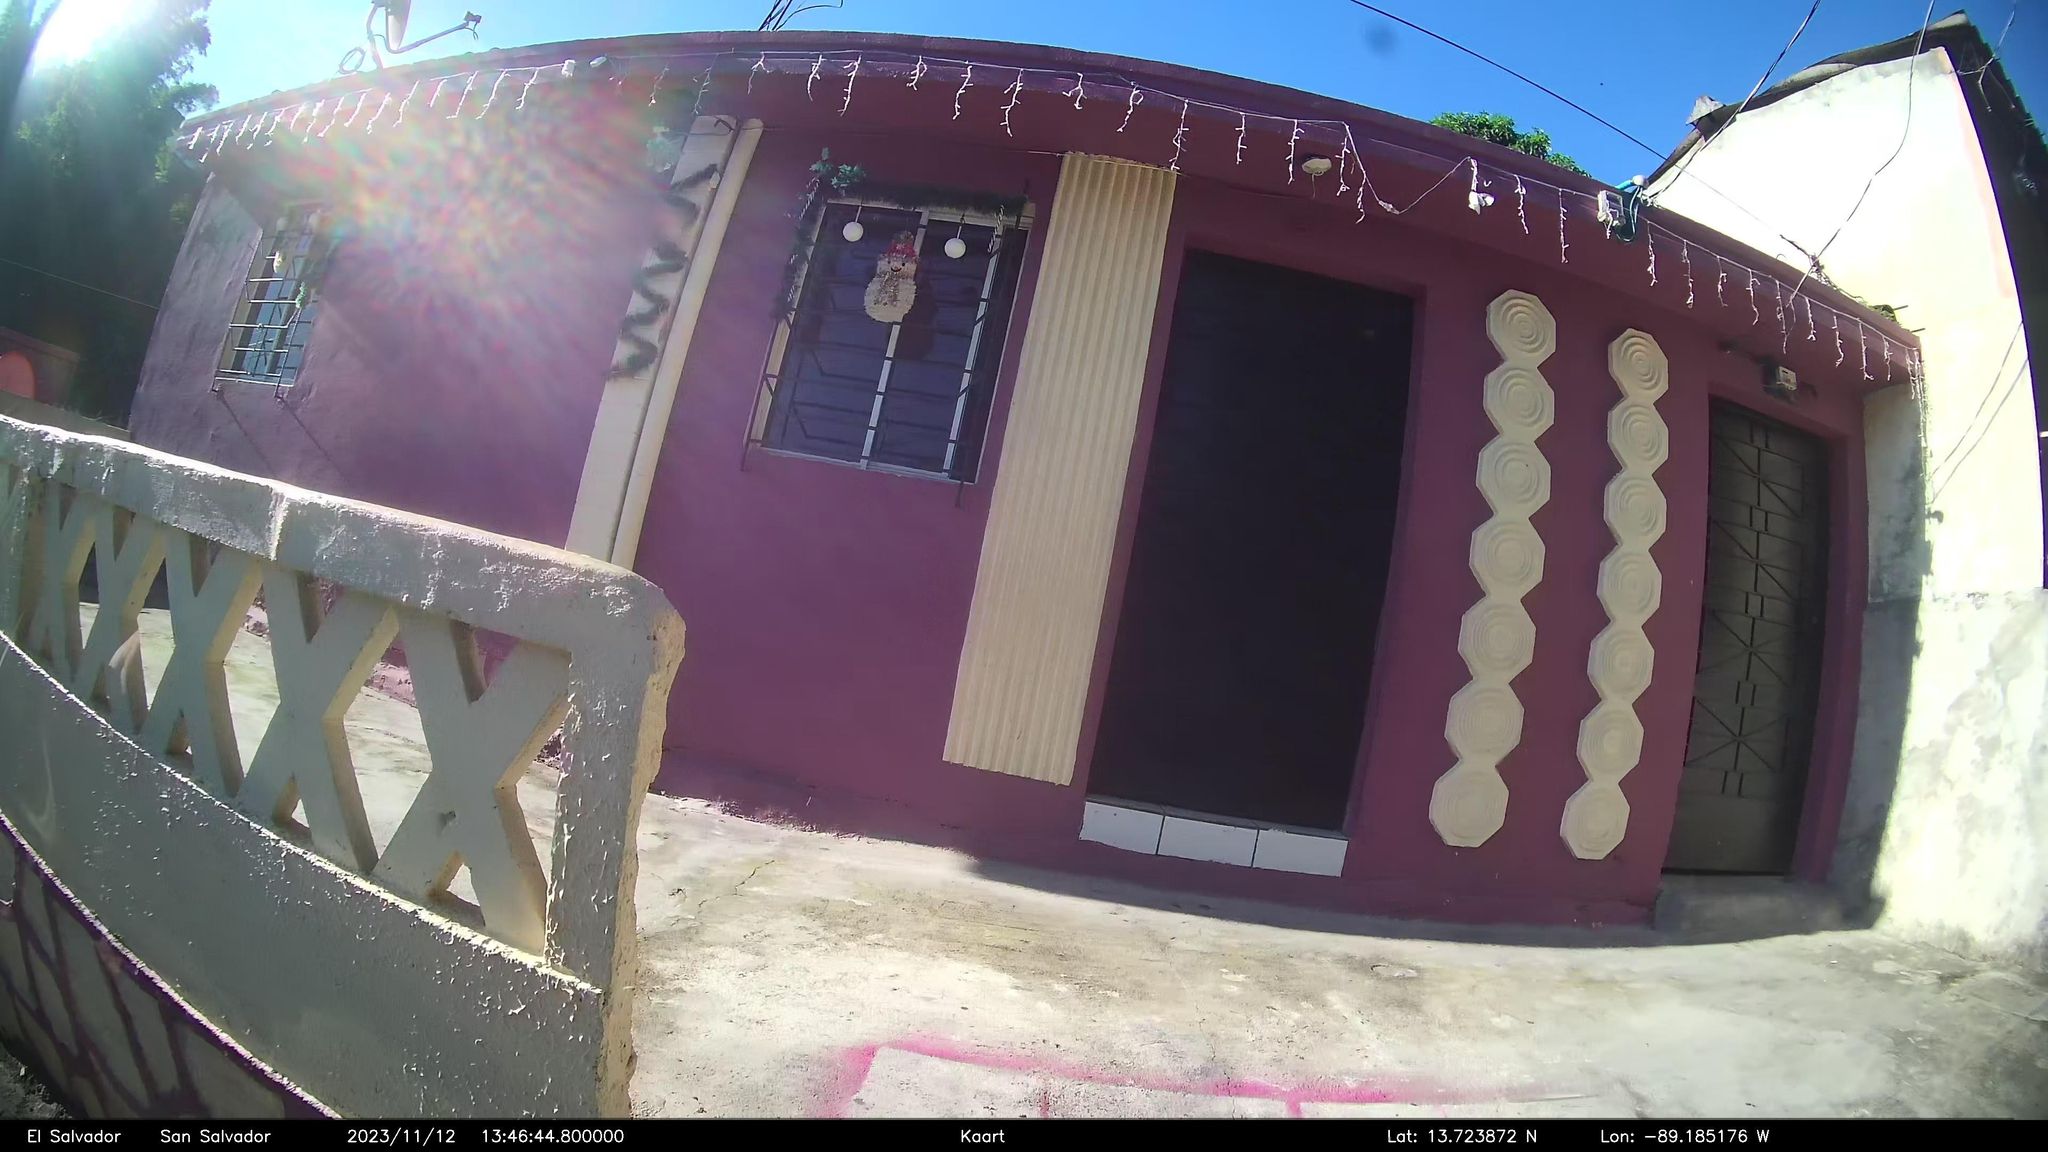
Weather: snowy
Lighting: day
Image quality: good
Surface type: driving surface
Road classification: tertiary
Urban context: urban centre
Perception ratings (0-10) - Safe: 3.57, Lively: 5.93, Beautiful: 0.71, Boring: 5.74, Depressing: 5.92, Wealthy: 3.8